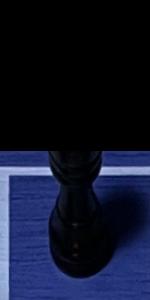
Label: Rook_Black